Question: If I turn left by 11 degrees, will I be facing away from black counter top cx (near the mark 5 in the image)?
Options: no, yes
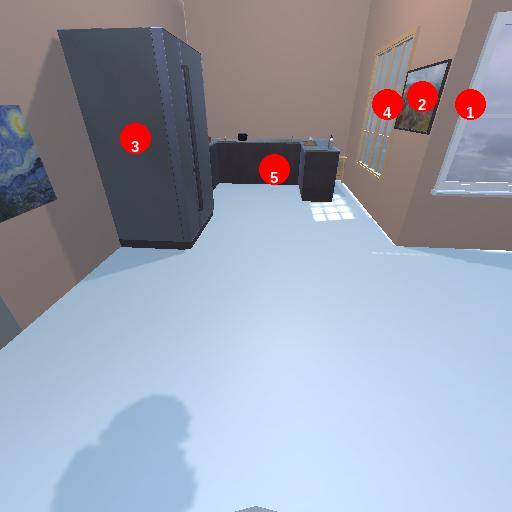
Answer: no